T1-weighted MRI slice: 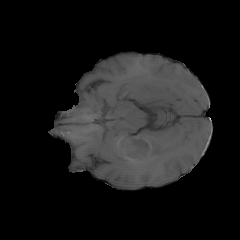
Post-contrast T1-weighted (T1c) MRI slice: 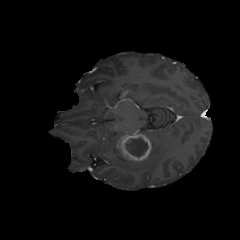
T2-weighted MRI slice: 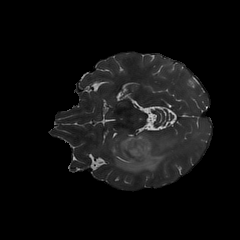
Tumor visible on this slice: yes